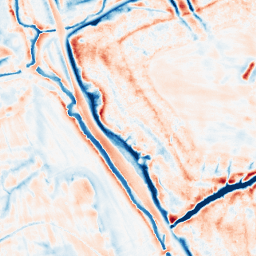
Category: edge_preserving
Decomposition family: bilateral
Decomposition parameters: d: 21
sigma_color: 75
sigma_space: 75
Upsampling method: sinc_hamming
Upsampling parameters: scale: 4
kernel_size: 8
Upsampling scale: 4